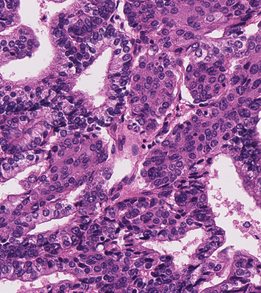
Tumor epithelial tissue: yes
Tumor-associated stroma tissue: yes
Normal tissue: no